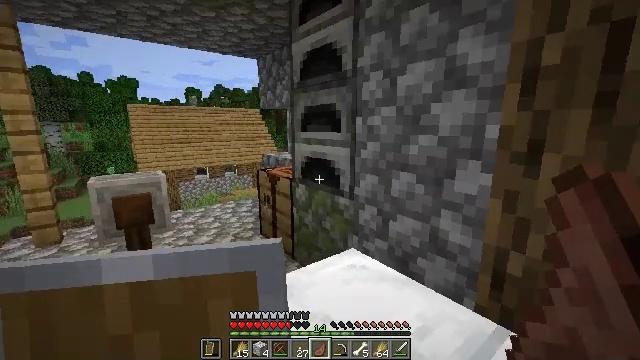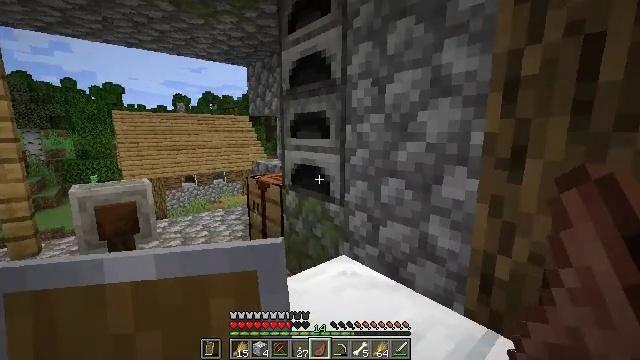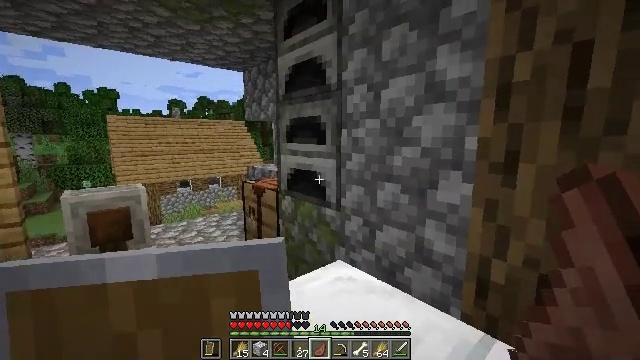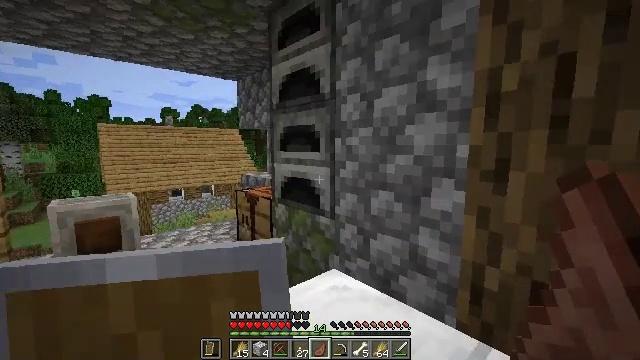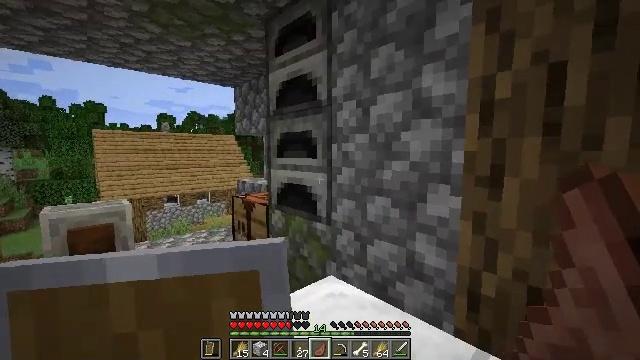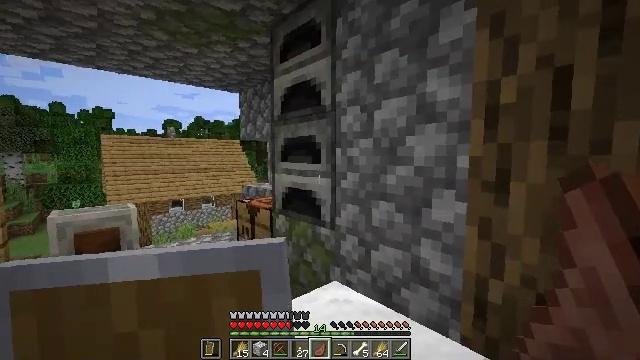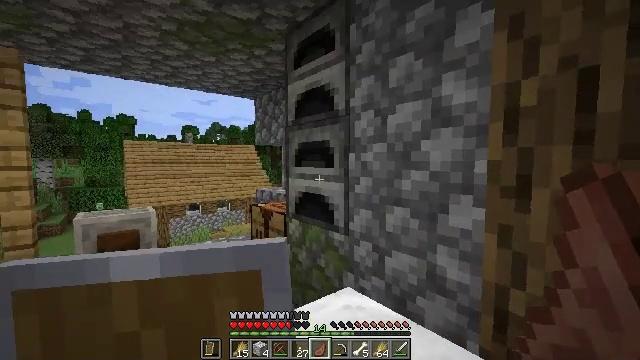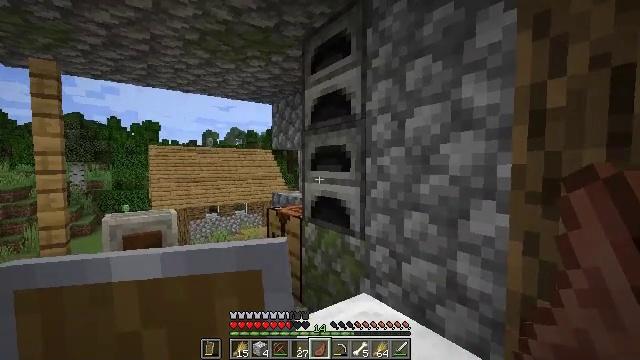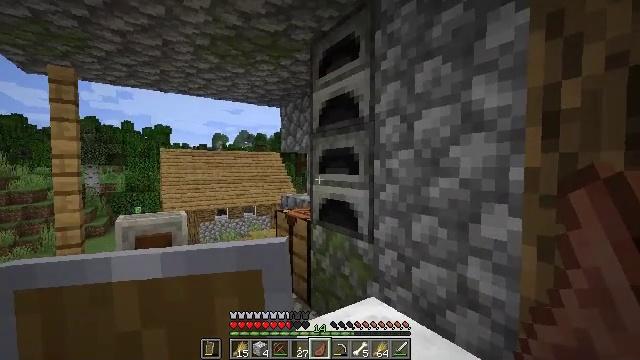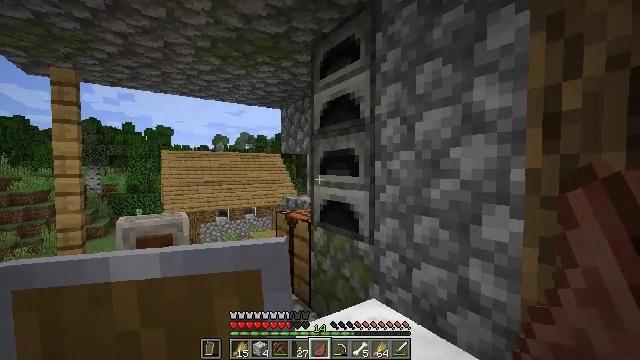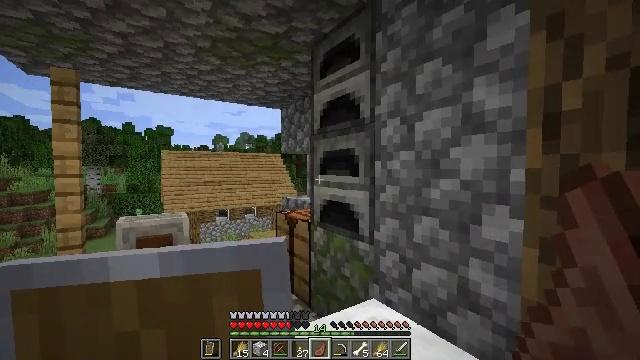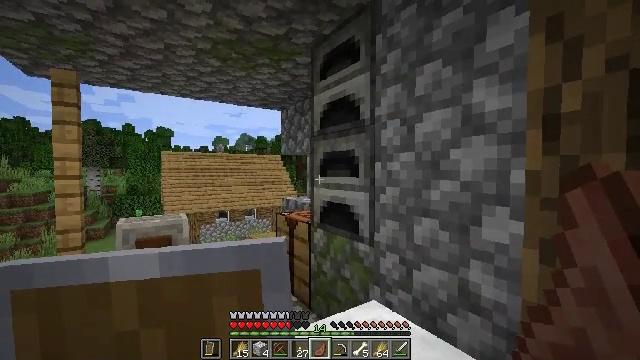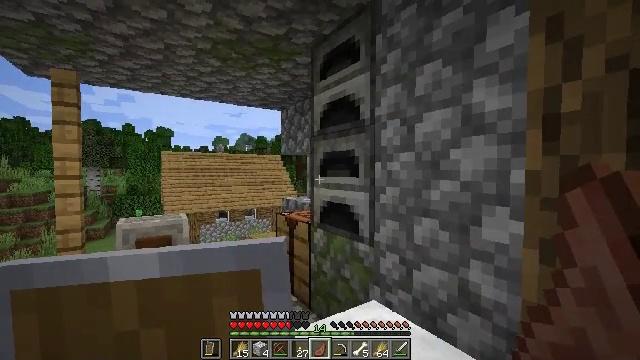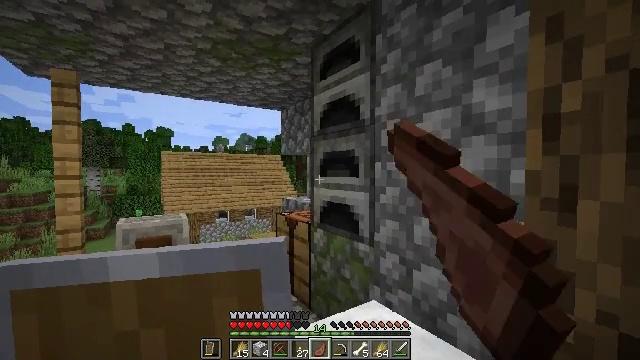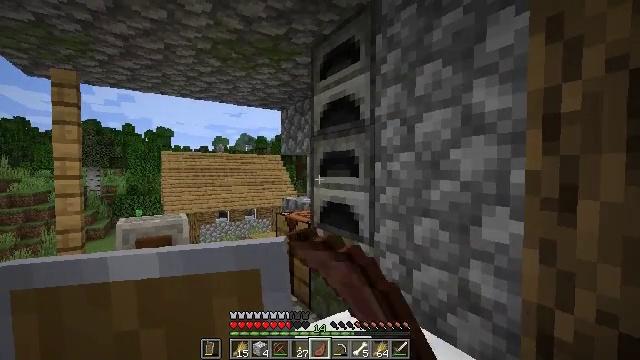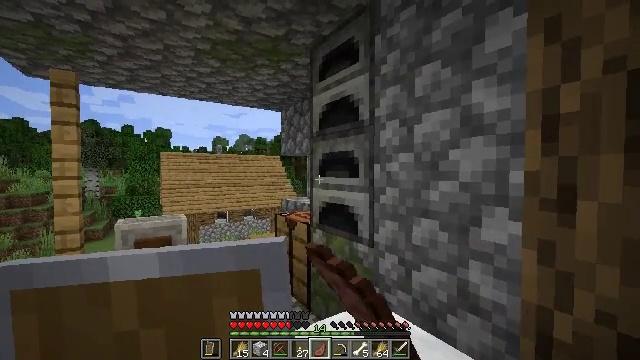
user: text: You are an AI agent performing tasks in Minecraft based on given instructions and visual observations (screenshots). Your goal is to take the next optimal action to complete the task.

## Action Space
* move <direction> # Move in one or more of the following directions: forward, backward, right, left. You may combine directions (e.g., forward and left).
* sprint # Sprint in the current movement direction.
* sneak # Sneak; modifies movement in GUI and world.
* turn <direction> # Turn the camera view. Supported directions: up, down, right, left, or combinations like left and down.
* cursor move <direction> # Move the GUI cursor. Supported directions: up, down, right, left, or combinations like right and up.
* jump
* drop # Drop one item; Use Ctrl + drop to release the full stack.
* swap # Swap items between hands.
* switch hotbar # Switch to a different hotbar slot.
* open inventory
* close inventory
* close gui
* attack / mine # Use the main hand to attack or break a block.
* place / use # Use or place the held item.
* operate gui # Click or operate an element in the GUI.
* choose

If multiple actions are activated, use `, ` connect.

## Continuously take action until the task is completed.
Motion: motion action
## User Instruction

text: Craft the gold ingot using the furnace.
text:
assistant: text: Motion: turn right and up
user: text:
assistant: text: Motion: turn up
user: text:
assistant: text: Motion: turn right and up
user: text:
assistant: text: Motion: turn up
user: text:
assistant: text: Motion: turn up
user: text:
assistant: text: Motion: turn left and up
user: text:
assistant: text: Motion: turn left
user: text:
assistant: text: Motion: turn left
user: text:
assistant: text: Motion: no_op
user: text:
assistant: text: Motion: no_op
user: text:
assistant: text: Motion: no_op
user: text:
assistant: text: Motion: use / place
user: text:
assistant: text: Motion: use / place
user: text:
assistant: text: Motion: no_op
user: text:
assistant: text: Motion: no_op
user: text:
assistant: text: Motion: no_op
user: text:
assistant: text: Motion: no_op
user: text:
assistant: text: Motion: no_op
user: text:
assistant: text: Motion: no_op
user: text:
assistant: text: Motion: no_op
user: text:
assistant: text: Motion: no_op
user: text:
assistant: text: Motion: no_op
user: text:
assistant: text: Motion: no_op
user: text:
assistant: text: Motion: no_op
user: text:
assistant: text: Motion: no_op
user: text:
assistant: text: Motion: no_op
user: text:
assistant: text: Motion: no_op
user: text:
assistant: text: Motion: no_op
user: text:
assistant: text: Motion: no_op
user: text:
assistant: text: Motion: no_op